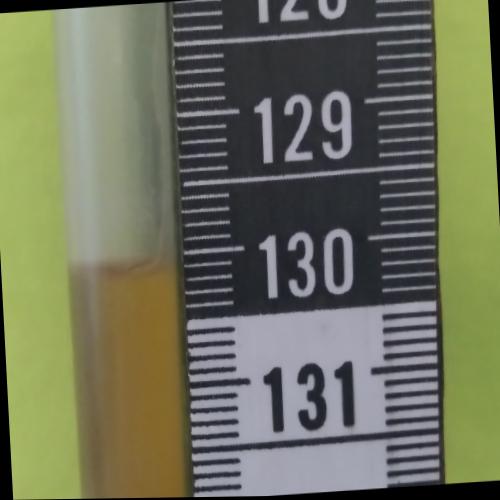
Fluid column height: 130.1 cm